Question: What is the value of this measurement?
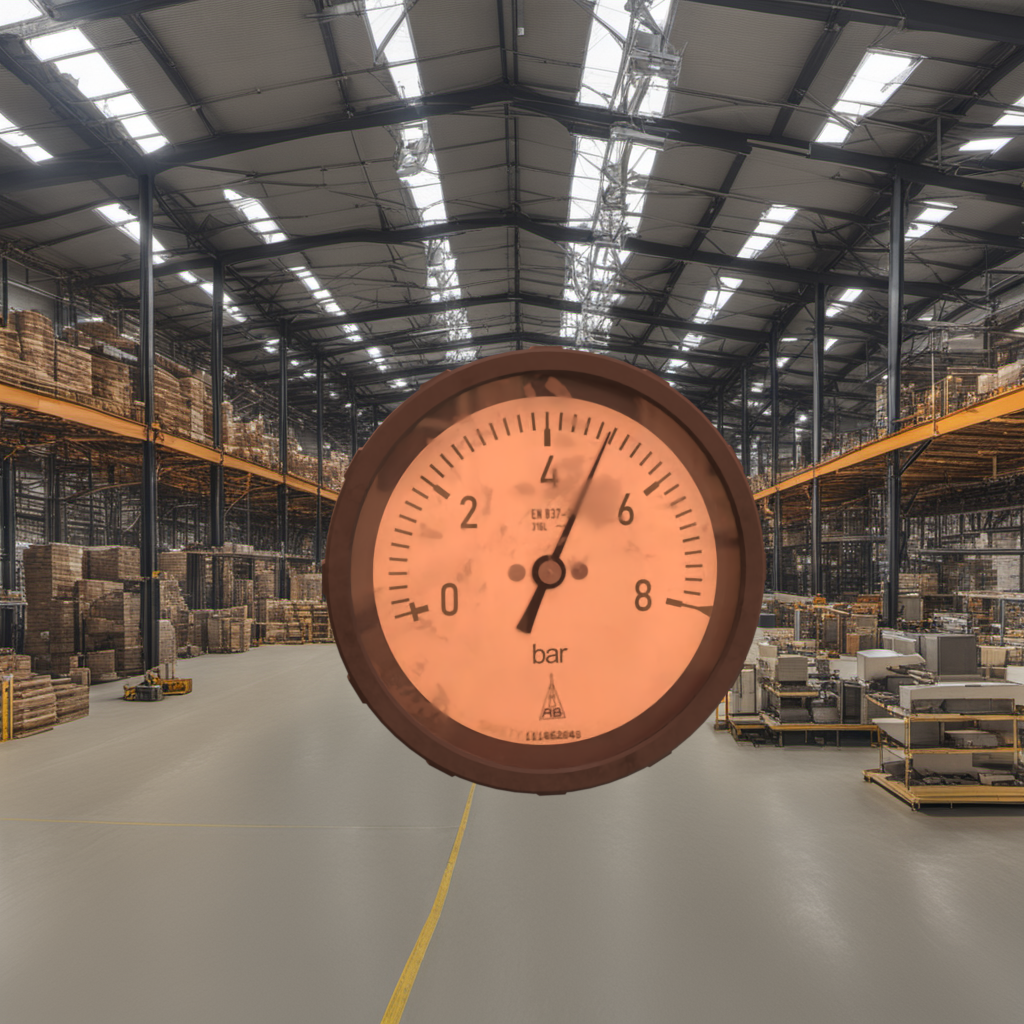
Answer: The result is 4.92
Question: What is the range of this measurement?
Answer: The range is from 0 to 8
Question: What is the minimum and maximum value range of this measurement?
Answer: The minimum value is 0 and the maximum value is 8